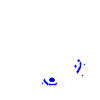
Particle: pion